Question: I'm using MVSE 2012 C++ and Boost. However I get an error:

Here's the code for reference. I'm just trying to get input such as 5:00 PM, convert it into integer 5, integer 00 and string PM. (later I want to manipulate that information).
'''
#include <iostream>
#include <boost/tokenizer.hpp>
#include <string>
#include <stdlib.h>
int main()
{typedef boost::tokenizer<boost::char_separator<char> >
tokenizer;
boost::char_separator<char> sep(": ");
int value1 [2];
tokenizer tokens1(str1, sep);
for (tokenizer::iterator tok_iter1 = tokens1.begin();
tok_iter1 != tokens1.end()-1 ; ++tok_iter1)
for (int iii=0; iii <= 1; iii++)
value1[iii] = atoi(str1.c_str());
return 0;
}
'''
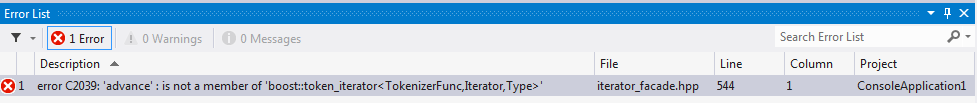
Answer: It looks like boost::tokenizer::iterator doesn't support operator- in this code part:
'''
tokens1.end()-1
'''
Use boost::prior(tokens1.end()) or std::advance(tokens1.end(), -1) instead